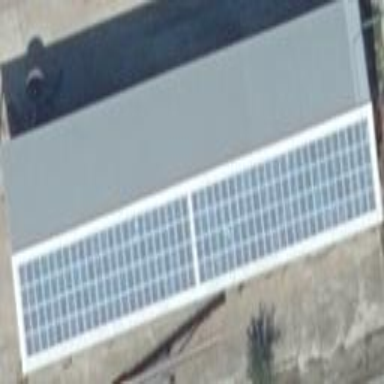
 generating electricity through photovoltaic methods."